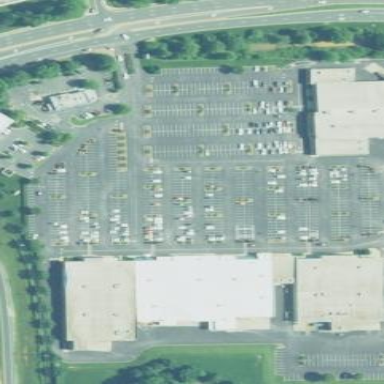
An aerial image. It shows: Retail area.